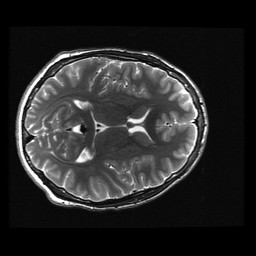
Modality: T2w
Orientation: axial
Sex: male
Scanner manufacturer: ge
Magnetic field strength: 3 T
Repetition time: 5 s
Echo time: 0.1017 s